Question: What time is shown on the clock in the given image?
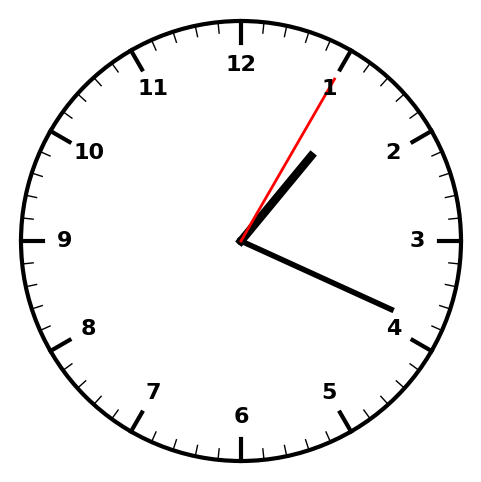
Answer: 01:19:05